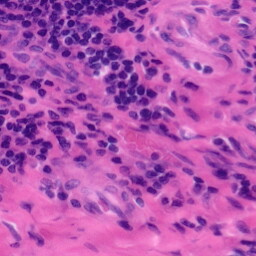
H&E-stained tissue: Tonsil